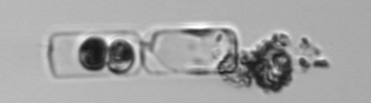
Label: Guinardia_delicatula_TAG_internal_parasite